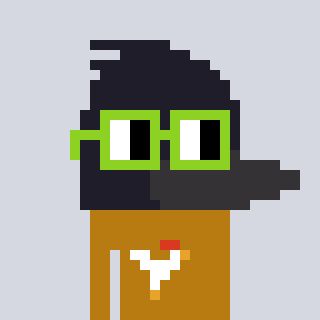
a pixel art character with square light green glasses, a raven-shaped head and a gold-colored body on a cool background